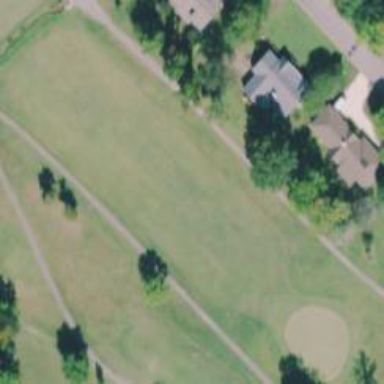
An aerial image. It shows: View of golf hole.